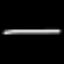
Label: line